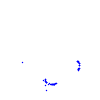
Particle: proton